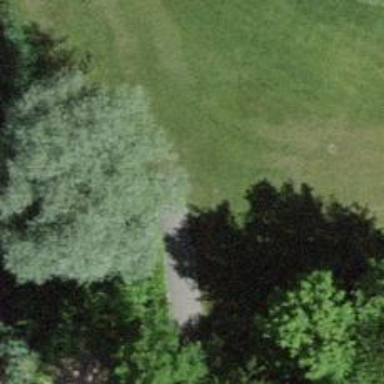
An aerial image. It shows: Nicely maintained asphalt path suitable for golf carts. The track type is grade1.